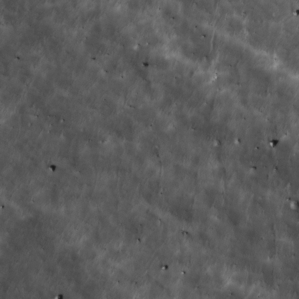
Label: non_frost